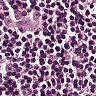
Metastatic tissue present: yes